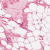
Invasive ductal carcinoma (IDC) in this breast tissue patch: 0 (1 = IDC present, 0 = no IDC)